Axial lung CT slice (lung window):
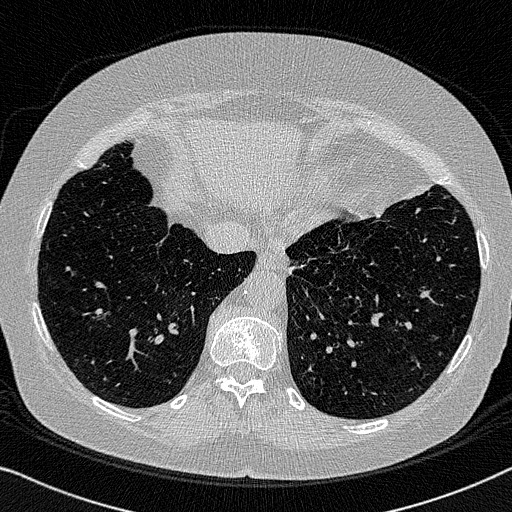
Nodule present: no